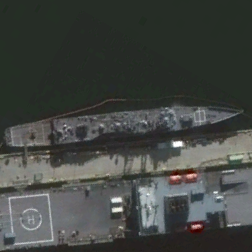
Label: destroyer